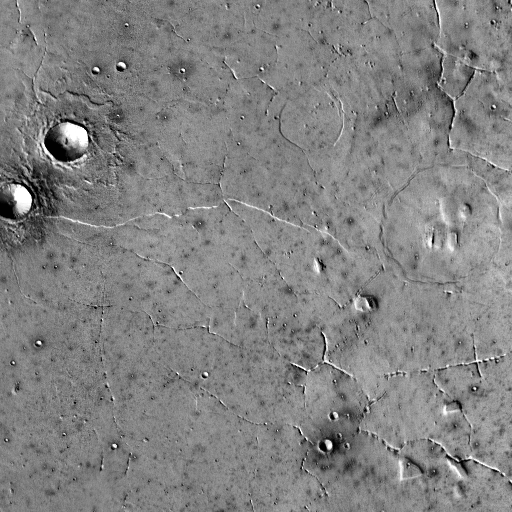
Crater classes present: Background, Other, Buried